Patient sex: M
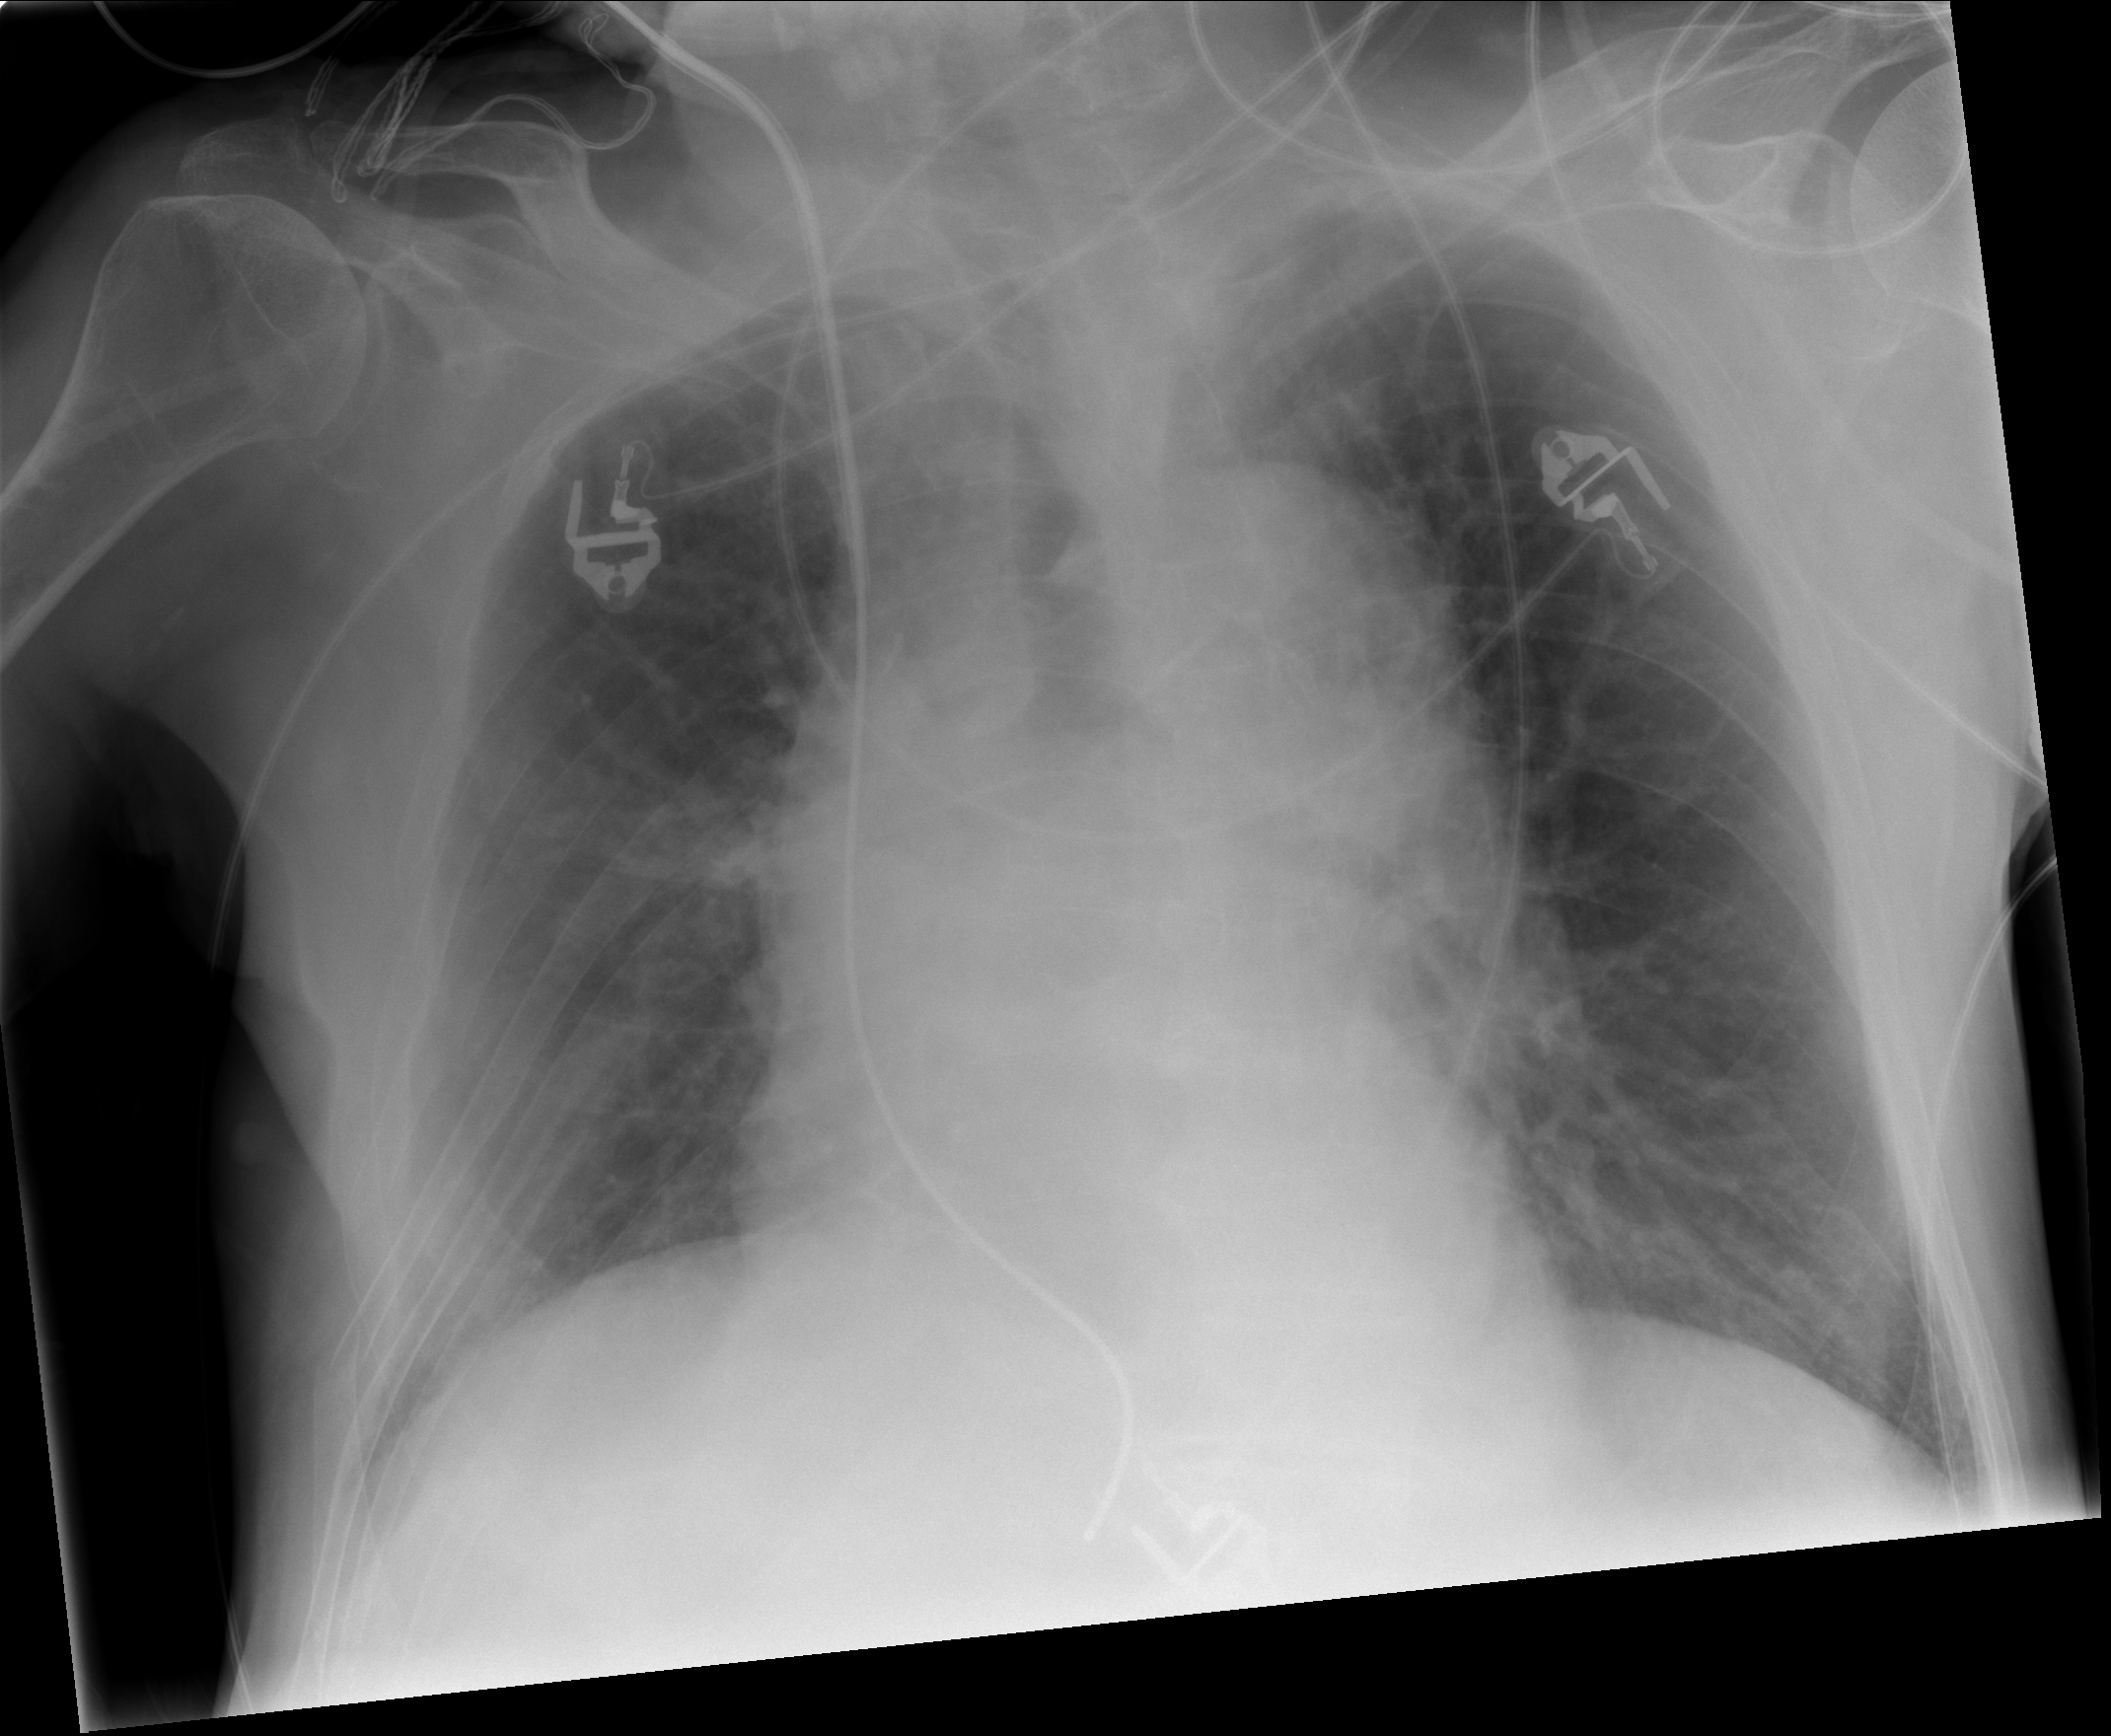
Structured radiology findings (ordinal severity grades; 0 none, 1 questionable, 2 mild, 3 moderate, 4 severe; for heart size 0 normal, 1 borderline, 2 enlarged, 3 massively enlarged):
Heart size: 2
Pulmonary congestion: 0
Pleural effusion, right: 1
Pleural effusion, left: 0
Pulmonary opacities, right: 0
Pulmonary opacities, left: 0
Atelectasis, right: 0
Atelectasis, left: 2